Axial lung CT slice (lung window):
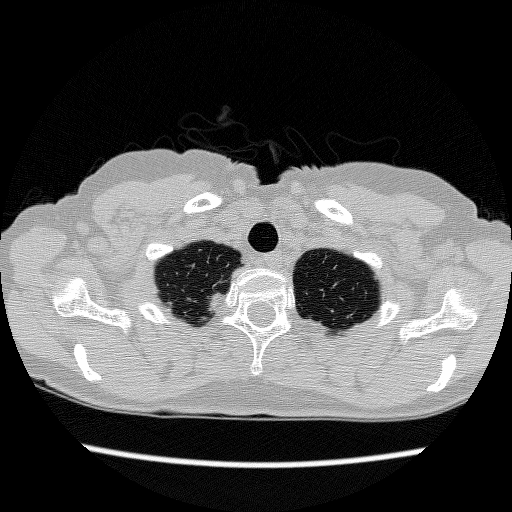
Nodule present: no